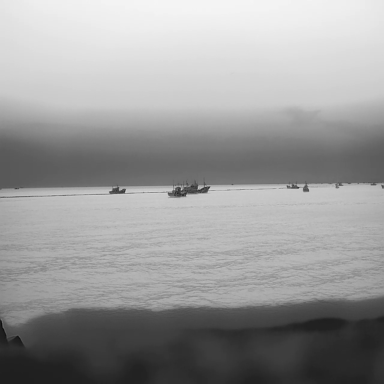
There are 11 bulk_carriers in the infrared image.